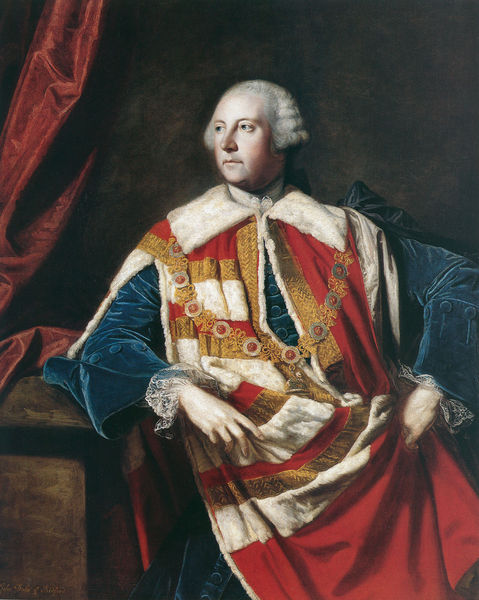
Titel: John Russell, 4th Duke of Bedford
Künstler: Sir Joshua Reynolds
Institution: The Marquess of Tavistock and the Trustees of the Bedford Estates
Schlagwörter: blau, gemälde, hand, mann, umhang, weiß, sitzen, schmuck, zeichnung, blick, rot, alt, arm, pelz, samt, portrait, porträt, vorhang, gold, haare, mantel, pose, reich, rokoko, fell, perücke, sofa, kette, weis, könig, dick, gardine, robe, überwurf, rüsche, dreiviertelprofil, penis, truhe, abstützen, perrücke, spitzenbesatz, roter vorhang, kette orden, blauer samt, weiße locken, weiter ärmel, große knöpfe